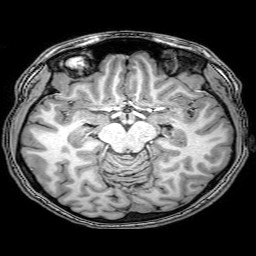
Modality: T1w
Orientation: coronal
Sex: female
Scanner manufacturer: philips
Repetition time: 0.008141 s
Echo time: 0.00373 s